Question: I stuck in how to retrieve string from vector. My code as following.
in my '.h' file:
'''
vector<string>cloudsImages;
'''
in my '.m' file:
'''
cloudsImages = FileOperation::readFile();
for (int i = 0; i < cloudsImages.size(); i++) {
cocos2d:: CCSprite *cloudImage = CCSprite::spriteWithSpriteFrame(CCSpriteFrameCache::sharedSpriteFrameCache()->spriteFrameByName(cloudsImages[i]));
cloudImage -> setTag(1);
CCSize winSize = CCDirector::sharedDirector()->getWinSize();
cloudImage->setPosition(ccp(i,winSize.height / 2));
this -> addChild(cloudImage);
}
'''
When trying to access a string from the vector I get the following error:
> No viable conversion from 'std::basic_string<char>' to 'const char *'

How can I retrieve a string from this vector?
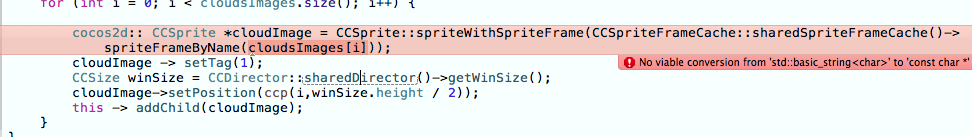
Answer: In this line,
'cocos2d:: CCSprite *cloudImage = CCSprite::spriteWithSpriteFrame(CCSpriteFrameCache::sharedSpriteFrameCache()->spriteFrameByName(cloudsImages[i]));'
Instead of 'cloudsImages[i]', use 'cloudsImages[i].c_str()'. It expects a const char*, which is what the .c_str() returns.
So your line becomes
'cocos2d:: CCSprite *cloudImage = CCSprite::spriteWithSpriteFrame(CCSpriteFrameCache::sharedSpriteFrameCache()->spriteFrameByName(''));'
A string in C++ is slightly different from a C-style string. In C, a string is just an array of characters, terminated by the null character ''. E.g the string "Hello" in represented by an array of 'char'' of length 6 (1 'char' for each character, and 1 for the '').
In C++, the 'string' class is a wrapper around this basic array. The wrapper allows you to perform operations on the string (e.g. comparing two strings, replacing one string by another, etc). The class a C-style string, which is used just to hold the characters.
Your function expects a C-style string. To get it from the C++ string, you use the c_str() function, which is a member of the string class.